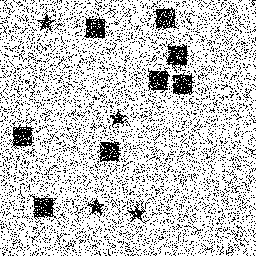
Squares: 8
Triangles: 0
Stars: 4
Total shapes: 12